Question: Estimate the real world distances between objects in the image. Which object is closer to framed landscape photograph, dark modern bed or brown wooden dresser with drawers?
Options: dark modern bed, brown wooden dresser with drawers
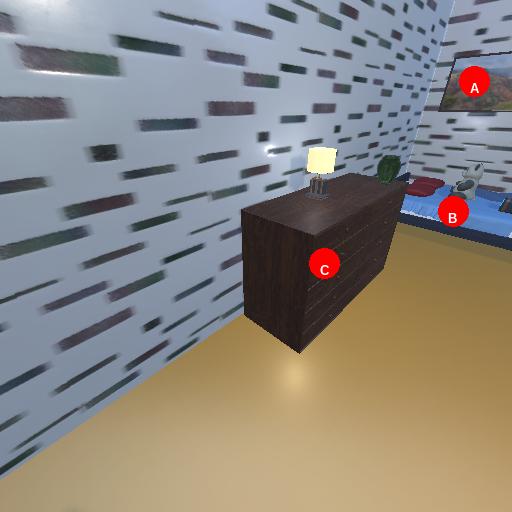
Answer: dark modern bed